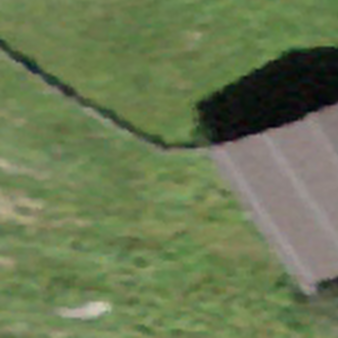
Label: other